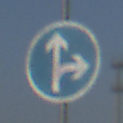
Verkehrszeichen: VorgeschriebeneFahrtrichtungGeradeausOderRechts
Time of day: SunriseSunset
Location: Outdoor (Urban)
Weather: Clear
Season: NotSpecified
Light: Natural